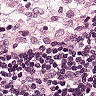
Metastatic tissue present: no